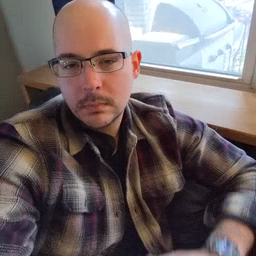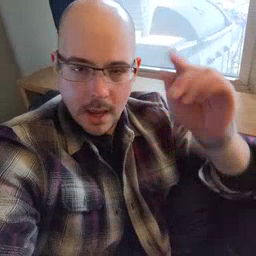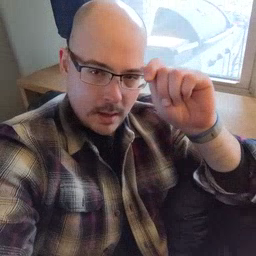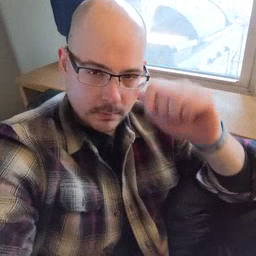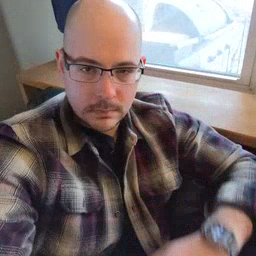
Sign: hat